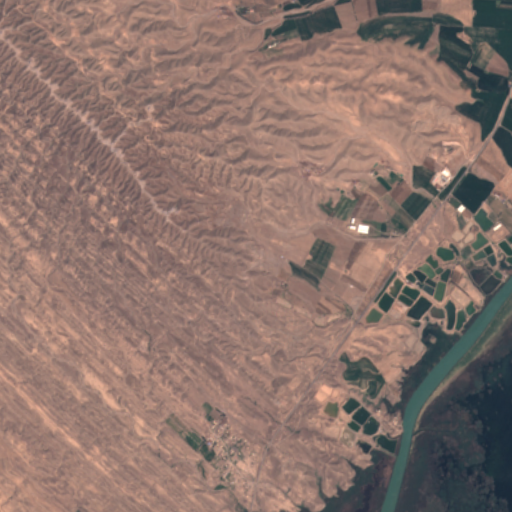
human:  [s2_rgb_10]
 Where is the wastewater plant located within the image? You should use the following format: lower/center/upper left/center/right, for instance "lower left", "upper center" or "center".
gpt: The wastewater plant is located in the center right of the image.
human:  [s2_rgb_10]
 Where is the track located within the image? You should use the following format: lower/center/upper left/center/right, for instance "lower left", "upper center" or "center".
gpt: There is no track in the image.